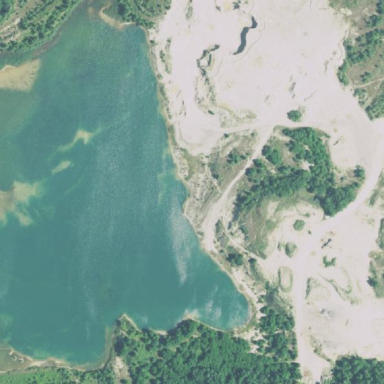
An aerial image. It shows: Quarry that is man-made.